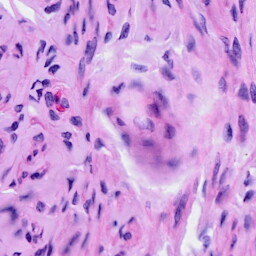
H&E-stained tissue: Ovarian